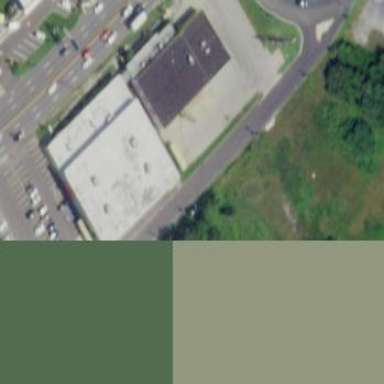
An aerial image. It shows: Retail building.